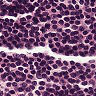
Metastatic tissue present: no